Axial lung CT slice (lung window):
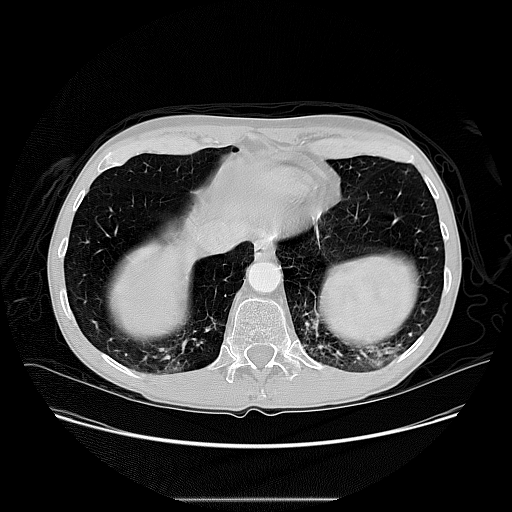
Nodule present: no